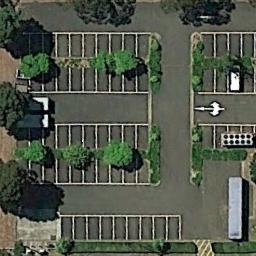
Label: parking_lot